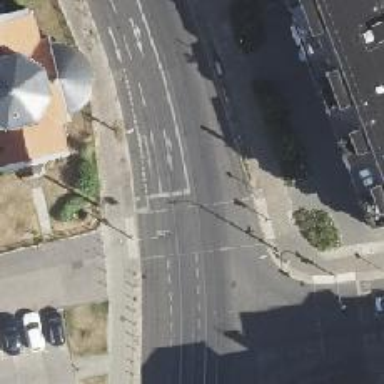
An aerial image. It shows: Road with traffic signals.